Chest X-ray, PA view. Patient: 74 years old, sex M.
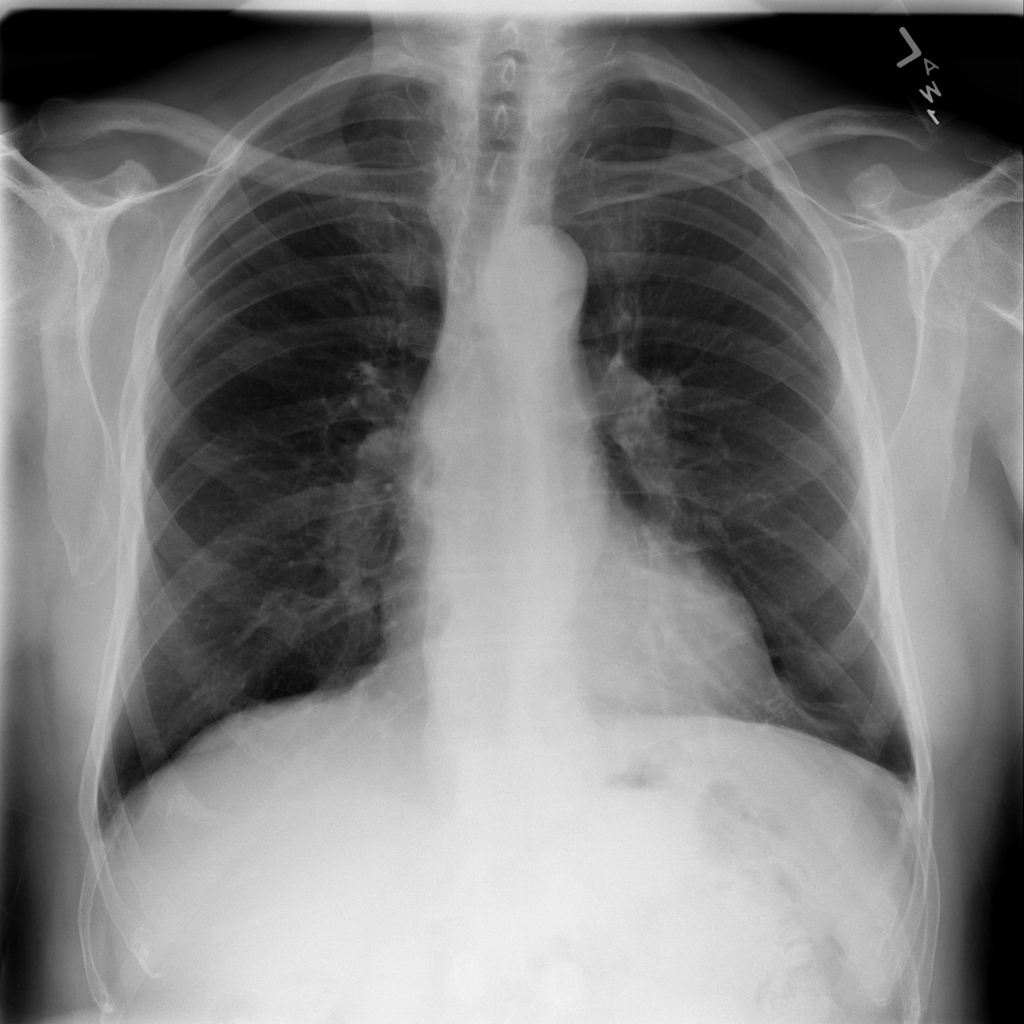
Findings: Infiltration